Interaction volume radius: 10 \u00c5
Interaction volume height: 35 \u00c5
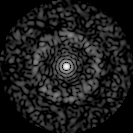
Disorder parameter: 0.8475